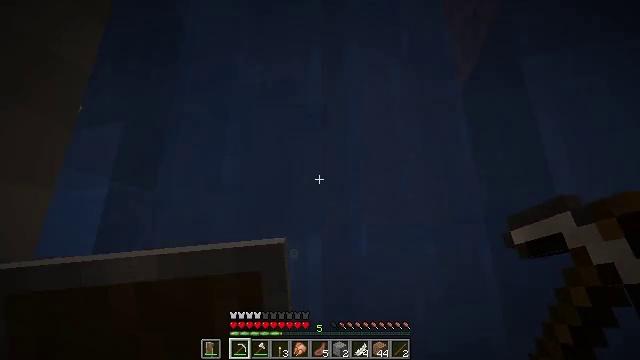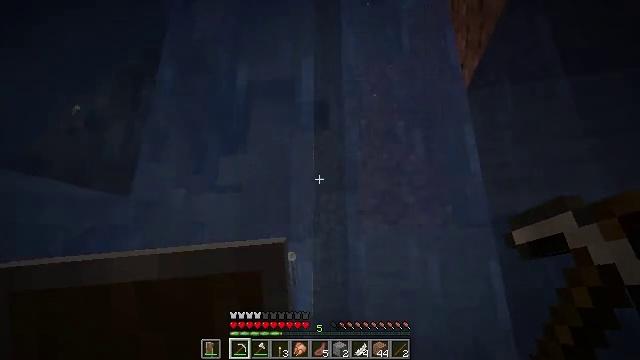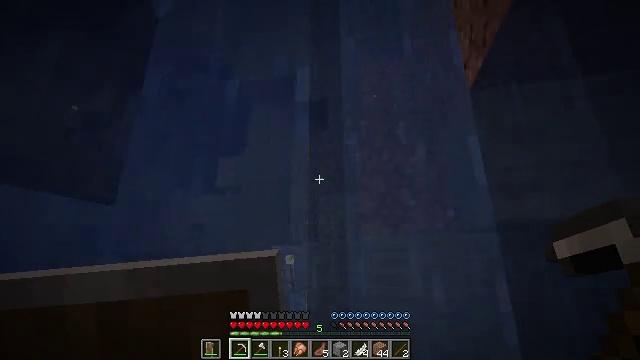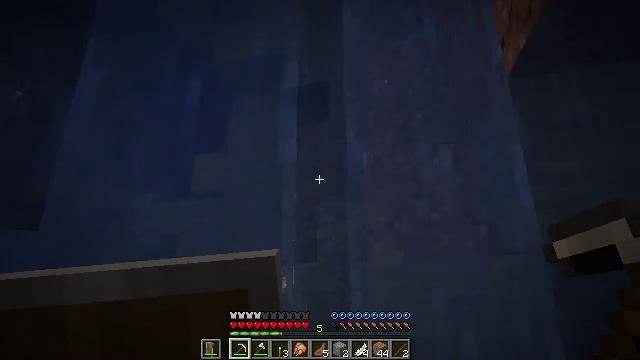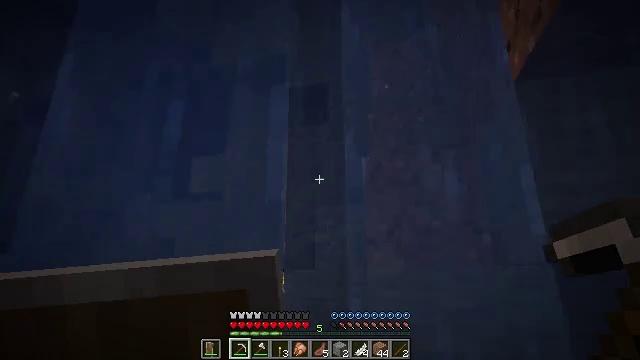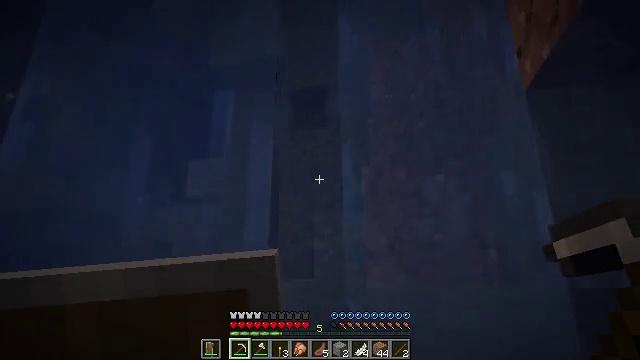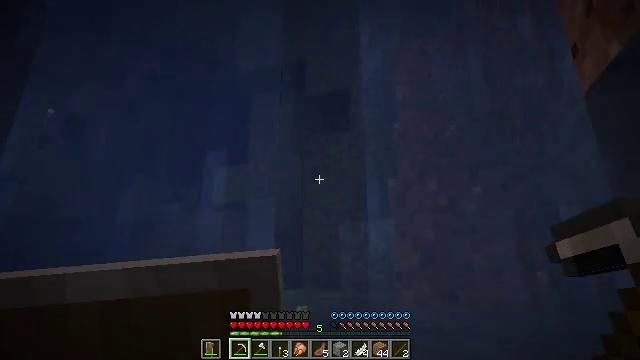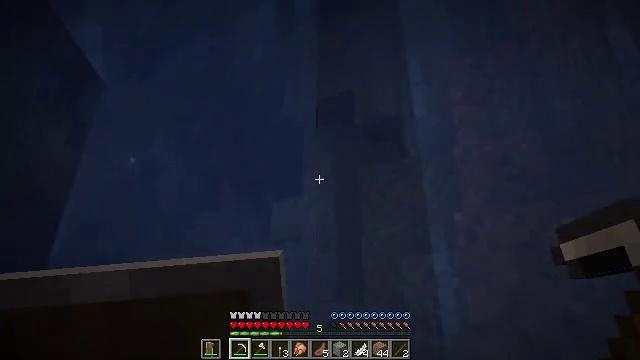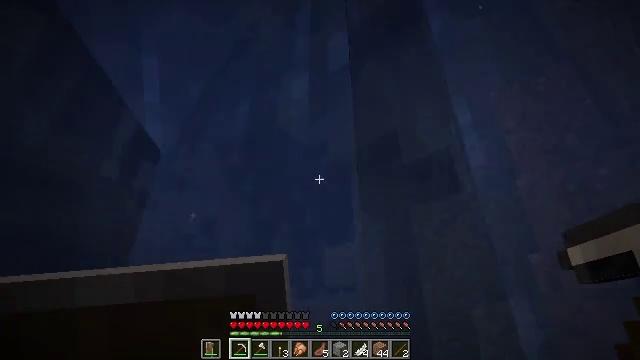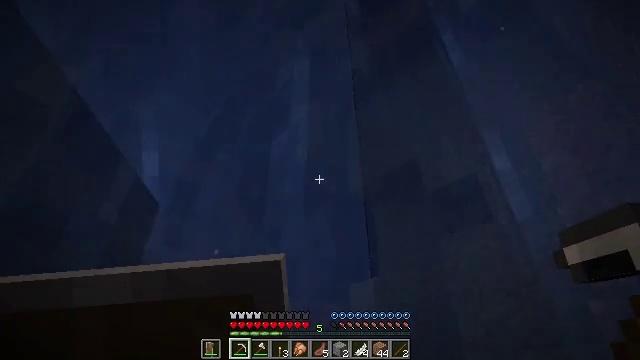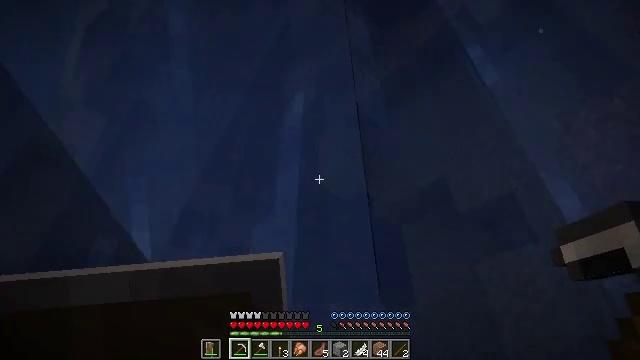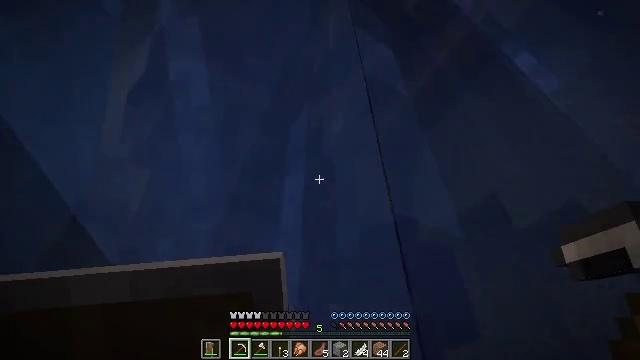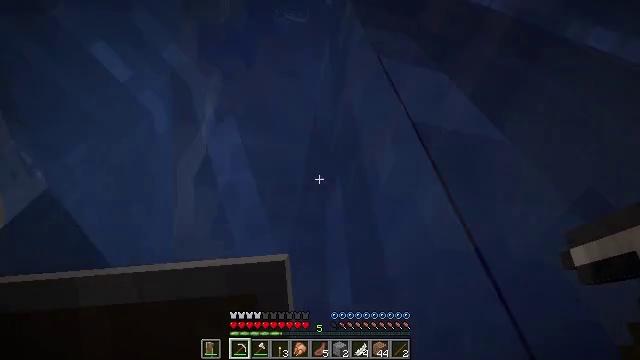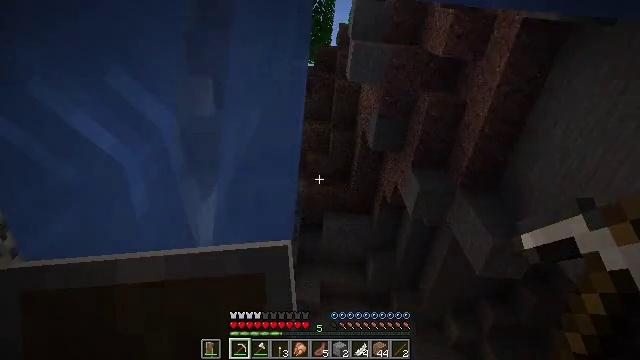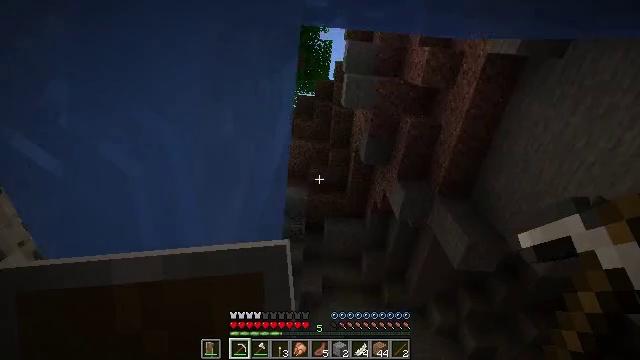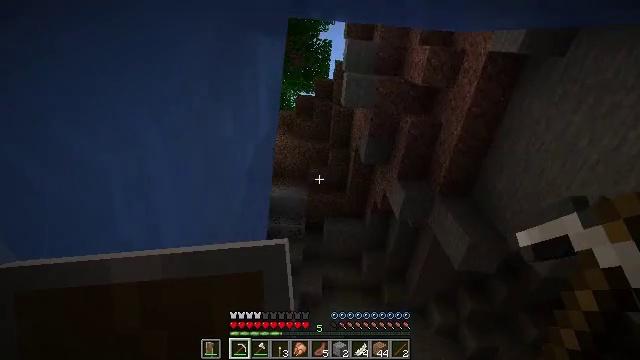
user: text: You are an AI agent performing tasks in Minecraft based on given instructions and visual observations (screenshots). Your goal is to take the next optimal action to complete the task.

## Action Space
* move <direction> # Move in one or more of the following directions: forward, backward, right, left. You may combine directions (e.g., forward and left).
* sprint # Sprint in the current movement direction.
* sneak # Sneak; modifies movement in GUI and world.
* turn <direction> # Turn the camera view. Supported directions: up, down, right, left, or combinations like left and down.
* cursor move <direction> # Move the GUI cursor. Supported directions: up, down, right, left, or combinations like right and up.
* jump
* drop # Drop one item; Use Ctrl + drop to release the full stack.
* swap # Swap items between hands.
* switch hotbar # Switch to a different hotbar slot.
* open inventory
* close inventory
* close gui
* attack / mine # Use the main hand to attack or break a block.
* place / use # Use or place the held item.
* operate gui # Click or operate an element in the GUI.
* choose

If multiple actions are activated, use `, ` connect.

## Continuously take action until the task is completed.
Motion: motion action
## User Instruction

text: Attack the ground to harvest granite.
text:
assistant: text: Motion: move forward, jump
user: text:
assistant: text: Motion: move forward, jump
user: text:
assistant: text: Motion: move forward, jump
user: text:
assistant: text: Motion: move forward, jump
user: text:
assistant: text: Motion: move forward, jump
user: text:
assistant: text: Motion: move forward, turn left, jump
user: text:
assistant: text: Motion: move forward, turn left and up, jump
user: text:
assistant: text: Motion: move forward, turn left and up, jump
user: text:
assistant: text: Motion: move forward, turn left and up, jump
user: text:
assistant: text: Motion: move forward, turn left and up, jump
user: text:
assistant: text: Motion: move forward, turn left and up, jump
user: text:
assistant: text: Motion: move forward, turn left and up, jump
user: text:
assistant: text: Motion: move forward, turn left and up, jump
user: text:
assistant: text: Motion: move forward, turn up, jump
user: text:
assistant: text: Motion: move forward, jump
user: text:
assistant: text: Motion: move forward, jump
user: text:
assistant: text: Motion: move forward, jump
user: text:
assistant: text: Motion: move forward, turn left, jump
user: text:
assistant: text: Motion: move forward, turn left, jump
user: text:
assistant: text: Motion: move forward, turn left, jump
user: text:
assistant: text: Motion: move forward, turn left, jump
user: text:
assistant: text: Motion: move forward, jump
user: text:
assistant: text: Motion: move forward, turn left, jump
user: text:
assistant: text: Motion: move forward, turn left, jump
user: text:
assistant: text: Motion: move forward, turn left and down, jump
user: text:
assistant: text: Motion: move forward, turn left and down, jump
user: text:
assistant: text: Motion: move forward, turn down, jump
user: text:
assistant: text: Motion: move forward, jump
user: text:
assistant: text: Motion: move forward, jump
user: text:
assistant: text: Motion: move forward, turn left and down, jump